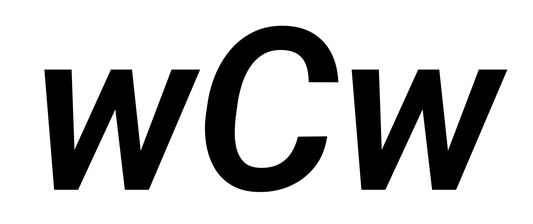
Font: Roboto-Italic_SemiBold_Italic